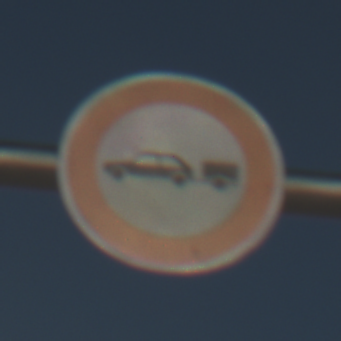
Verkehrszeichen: VerbotPersonenkraftwagenMitAnhaenger
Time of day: MorningAfternoon
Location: Outdoor (Suburban)
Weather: PartlyCloudy
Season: NotSpecified
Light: Natural